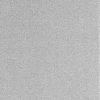
Atmospheric dust classification: dusty